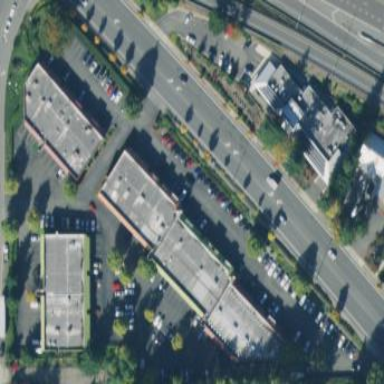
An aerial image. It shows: Retail area.